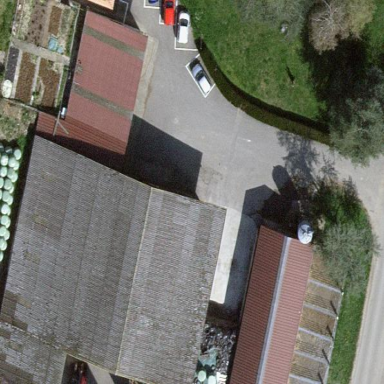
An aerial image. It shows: Simple house.